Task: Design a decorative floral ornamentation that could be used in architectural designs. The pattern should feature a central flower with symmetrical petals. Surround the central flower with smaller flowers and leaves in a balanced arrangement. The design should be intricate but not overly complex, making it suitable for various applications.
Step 1753:
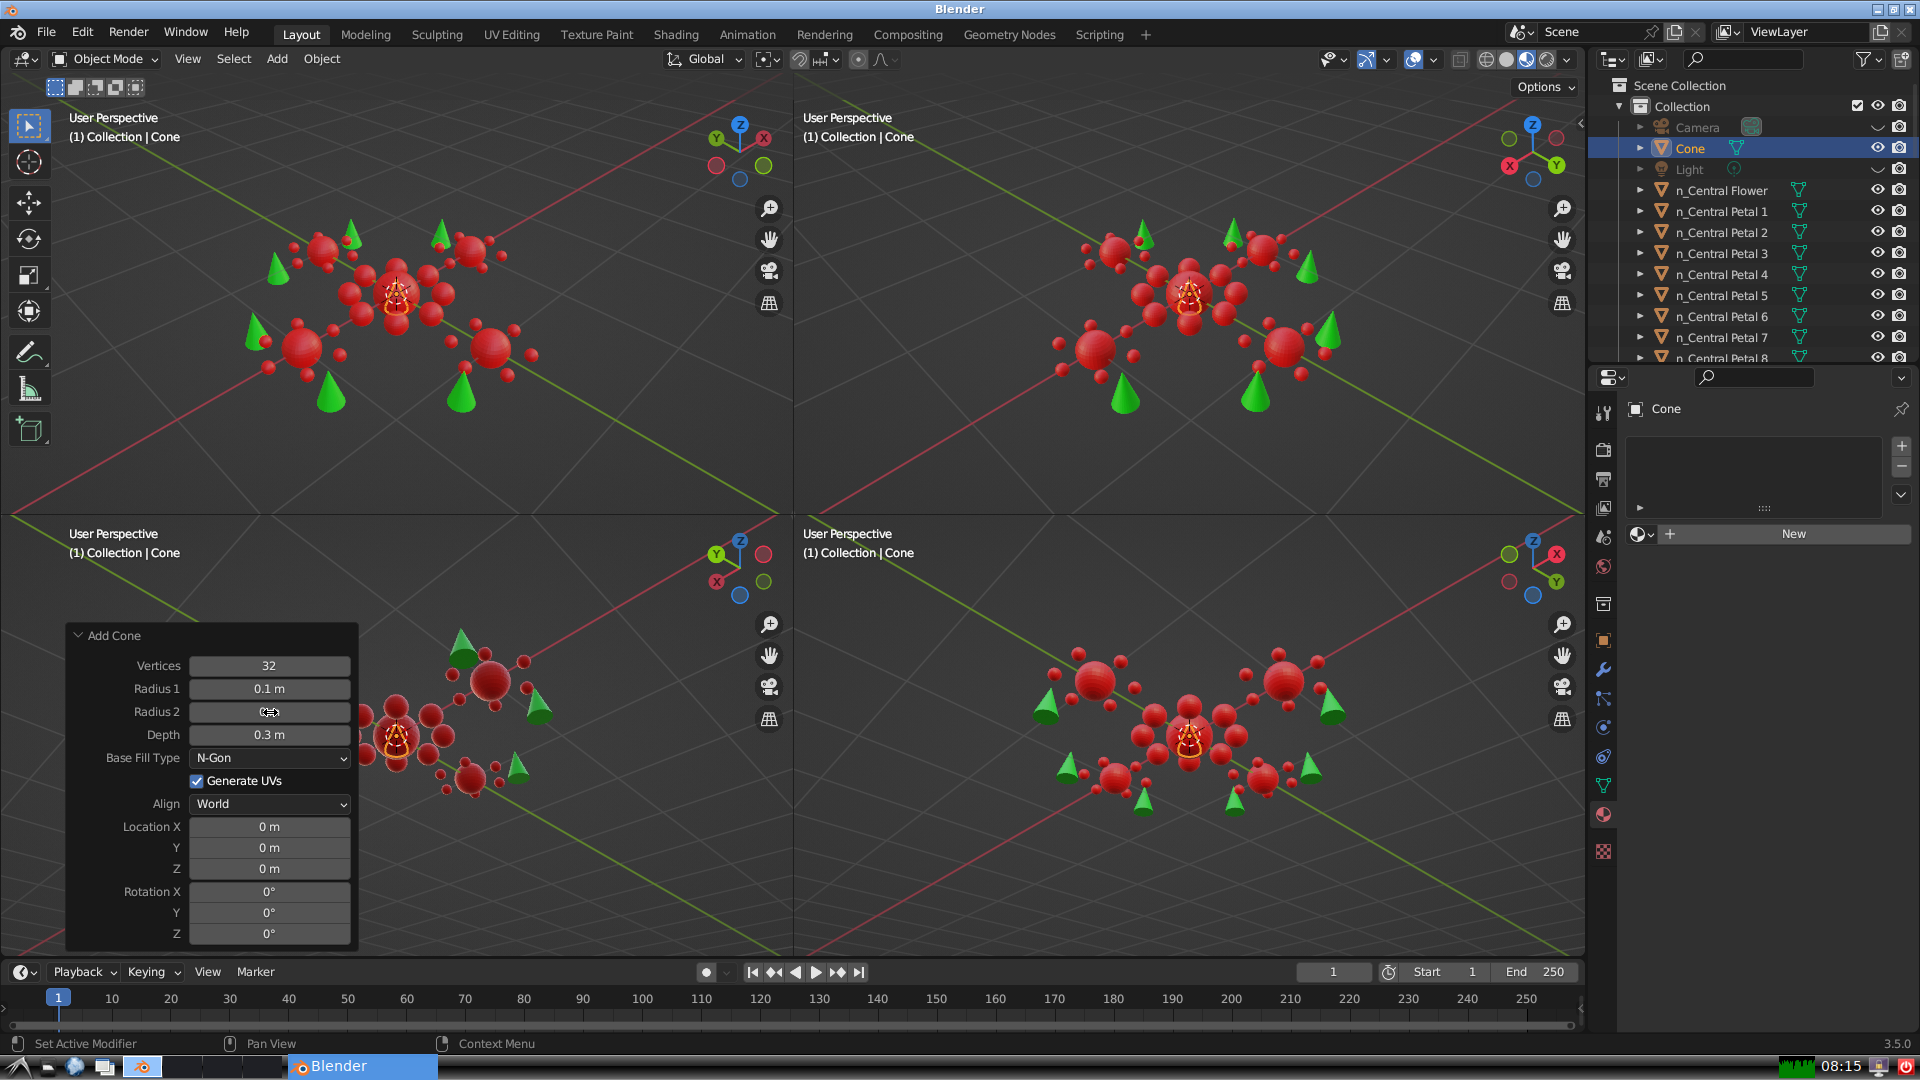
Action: click: no